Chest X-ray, AP view. Patient: 45 years old, sex M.
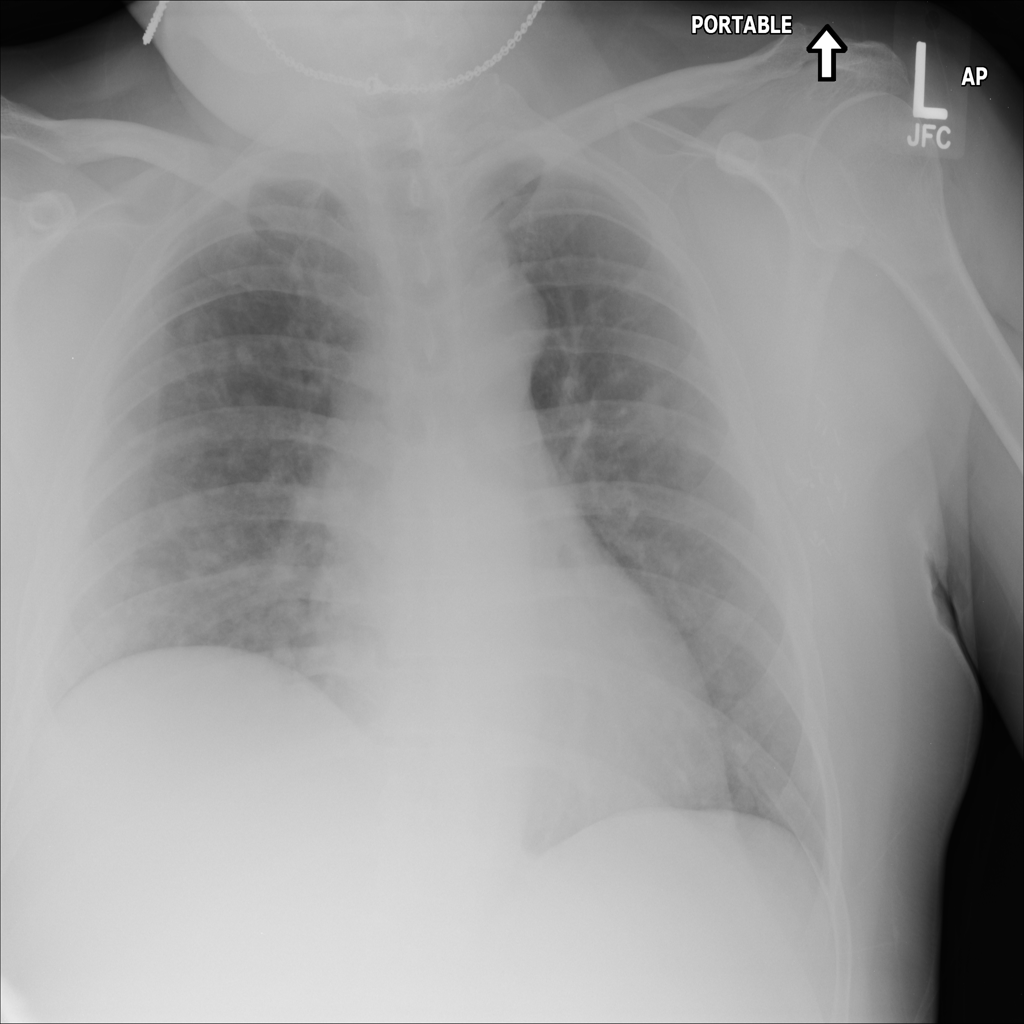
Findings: Nodule